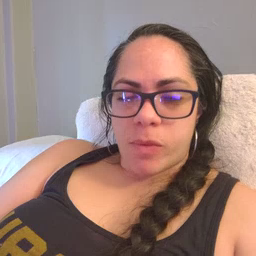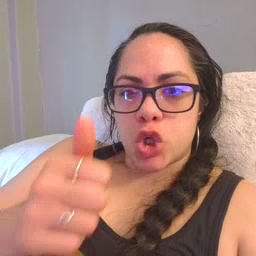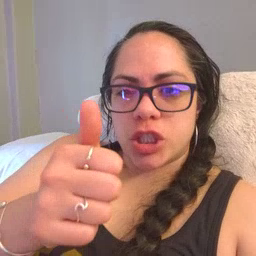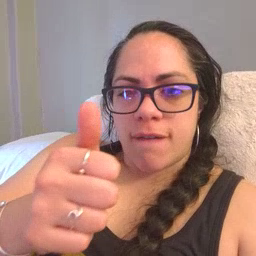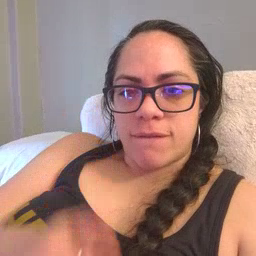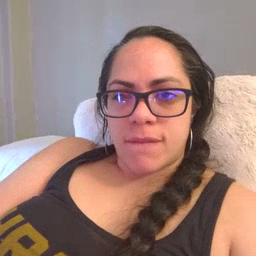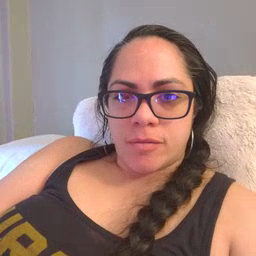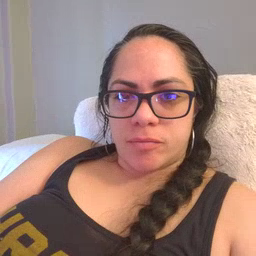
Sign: yourself